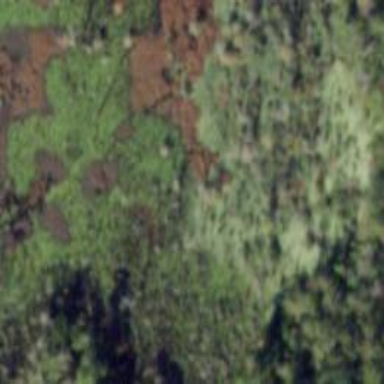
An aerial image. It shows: Swamp in wetland area.